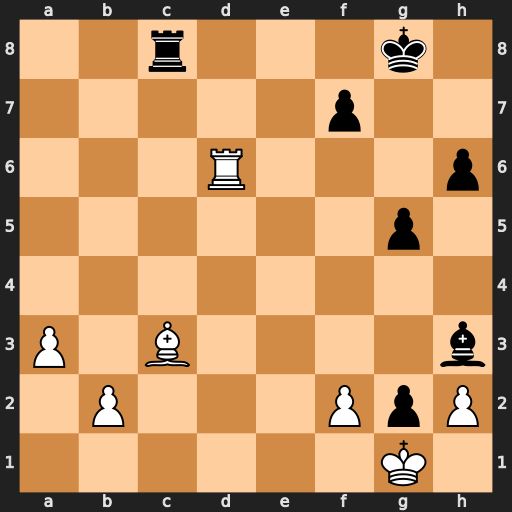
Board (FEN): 2r3k1/5p2/3R3p/6p1/8/P1B4b/1P3PpP/6K1
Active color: w
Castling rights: -
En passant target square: -
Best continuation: Rxh6 Rxc3 bxc3